Current action and preconditions to check: trajectory_clear

Your task: For each precondition in the list above, predict whether it will hold at this action.

Consider the current scene as observed from the mobile robot's camera, and analyze the predicted future states of all dynamic agents (e.g., people, animals, vehicles, or any moving entities) within the NEXT SECOND.

IMPORTANT: Only answer "very likely" if you are absolutely certain—based on strong, clear evidence—that a dynamic agent will violate the precondition in the predicted future state. Do NOT answer "very likely" for unlikely, ambiguous, or low-probability risks.

Ask yourself for each precondition: Is there a high probability, with clear and convincing evidence, that the predicted future states of any dynamic agent will interfere with the predicted future state of the currently executing action within the NEXT SECOND, causing that precondition to fail?

Assess the risk level based on these predictions. Use "likely" or "very likely" if motions create a clear risk of interference.

Use "neutral" or "improbable" if agents are nearby but their predicted paths are clearly diverging or non-conflicting.

Failure Risk Categories: "very improbable", "improbable", "neutral", "likely", "very likely"

Answer Format: Output ONLY the probability_of_failure value from these categories: "very improbable", "improbable", "neutral", "likely", "very likely"

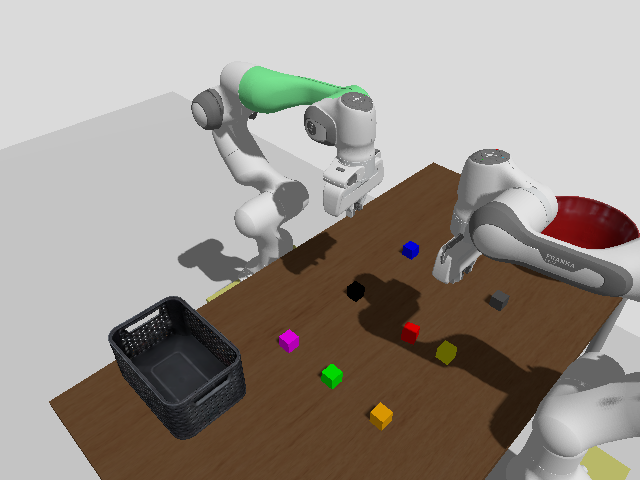

Answer: very improbable